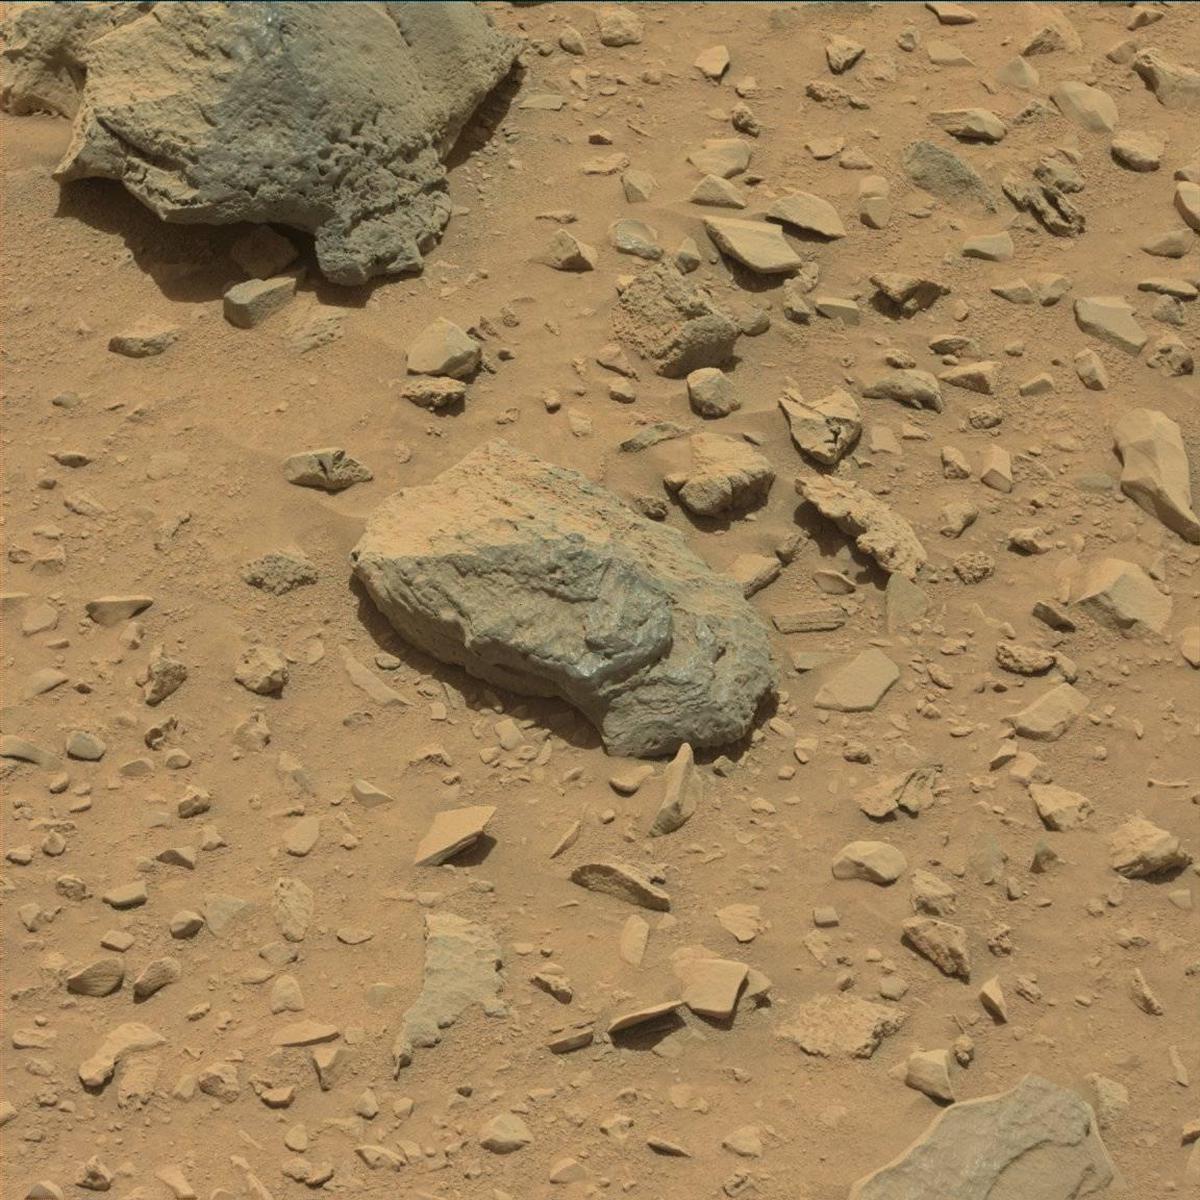
Terrain classes present: Bedrock, Sand / Soil